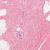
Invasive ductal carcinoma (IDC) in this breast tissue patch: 0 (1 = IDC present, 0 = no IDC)